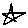
Label: star